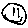
Label: smiley face